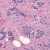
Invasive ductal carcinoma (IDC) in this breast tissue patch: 1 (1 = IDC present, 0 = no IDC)